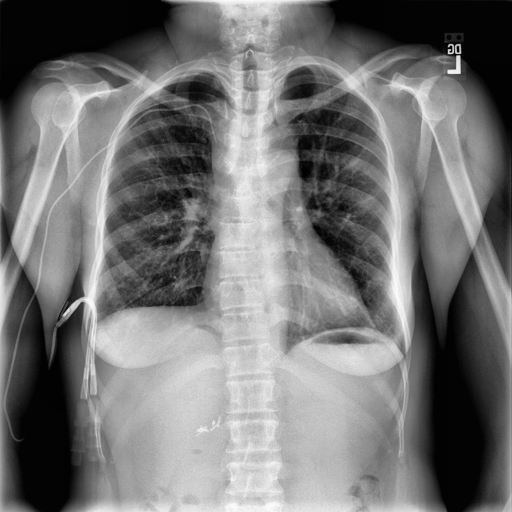
Finding: NORMAL